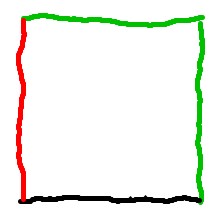
Shape: square